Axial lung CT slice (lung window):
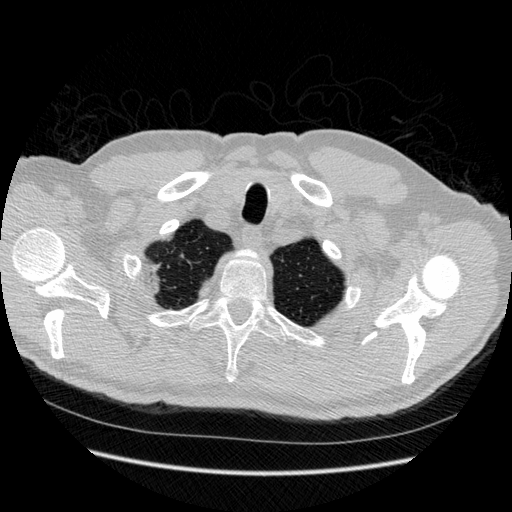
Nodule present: no